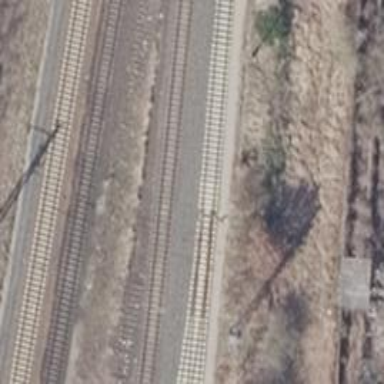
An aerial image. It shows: Railway switch.